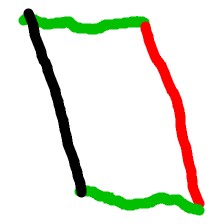
Shape: parallelogram